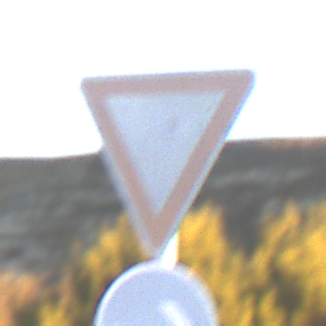
Verkehrszeichen: VorfahrtGewaehren
Zusatzzeichen unten: VorgeschriebeneFahrtrichtungHierRechts
Umgebung: Outdoor, Nature
Tageszeit: SunriseSunset
Wetter: Clear
Licht: Natural
Jahreszeit: NotSpecified
Kontrast: HighContrast